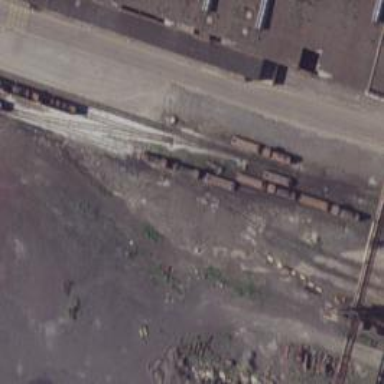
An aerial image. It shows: Rail spur service.